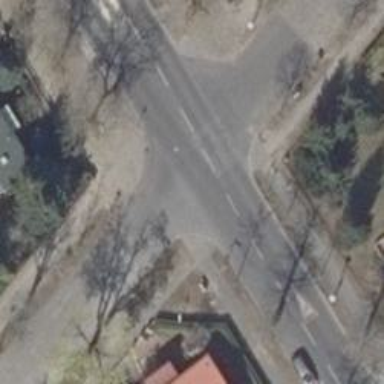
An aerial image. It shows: Tertiary road with asphalt surface and lane markings.